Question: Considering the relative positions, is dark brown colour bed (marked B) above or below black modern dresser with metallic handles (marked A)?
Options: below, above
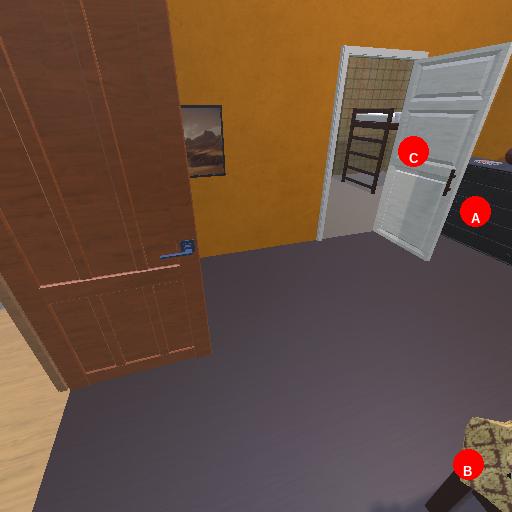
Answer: below